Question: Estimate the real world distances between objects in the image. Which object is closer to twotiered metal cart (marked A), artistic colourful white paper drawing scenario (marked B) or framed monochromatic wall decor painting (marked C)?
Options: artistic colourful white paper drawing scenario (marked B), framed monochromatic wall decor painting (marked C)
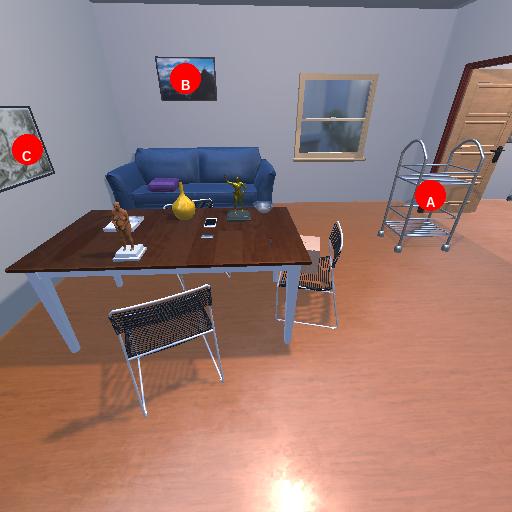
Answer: artistic colourful white paper drawing scenario (marked B)